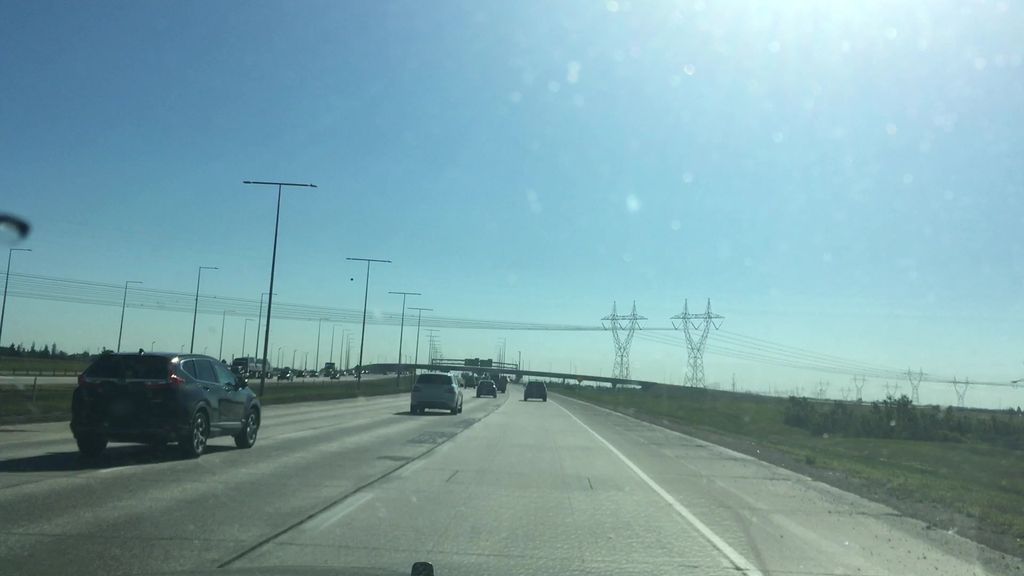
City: edmonton